Question: I have 2 array's with the same length. array '$gPositionStudents' and array '$gPositionInternships'. Each student is assigned to a different internship, That part works.
Now I want the first element (index 0) of '$gPositionStudent' refer to the second (index 1) element of array '$gPositionInternship'. That implicitly means that the last element of '$gPositionStudents' refer to the first element of '$gPositionInternship'. (I included a picture of my explanation).

My Code is:
'''
// Make table
$header = array();
$header[] = array('data' => 'UGentID');
$header[] = array('data' => 'Internships');
// this big array will contains all rows
// global variables.
global $gStartPositionStudents;
global $gStartPositionInternships;
//var_dump($gStartPositionInternships);
$rows = array();
$i = 0;
foreach($gStartPositionStudents as $value) {
foreach($gStartPositionInternships as $value2) {
// each loop will add a row here.
$row = array();
// build the row
$row[] = array('data' => $value[0]['value']);
//if($value[0] != 0 || $value[0] == 0) {
$row[] = array('data' => $gStartPositionInternships[$i]);
}
$i++;
// add the row to the "big row data (contains all rows)
$rows[] = array('data' => $row);
}
$output = theme('table', $header, $rows);
return $output;
'''
Now I want that I can choose how many times, we can shift. 1 shift or 2 or more shifts. What I want exists in PHP?
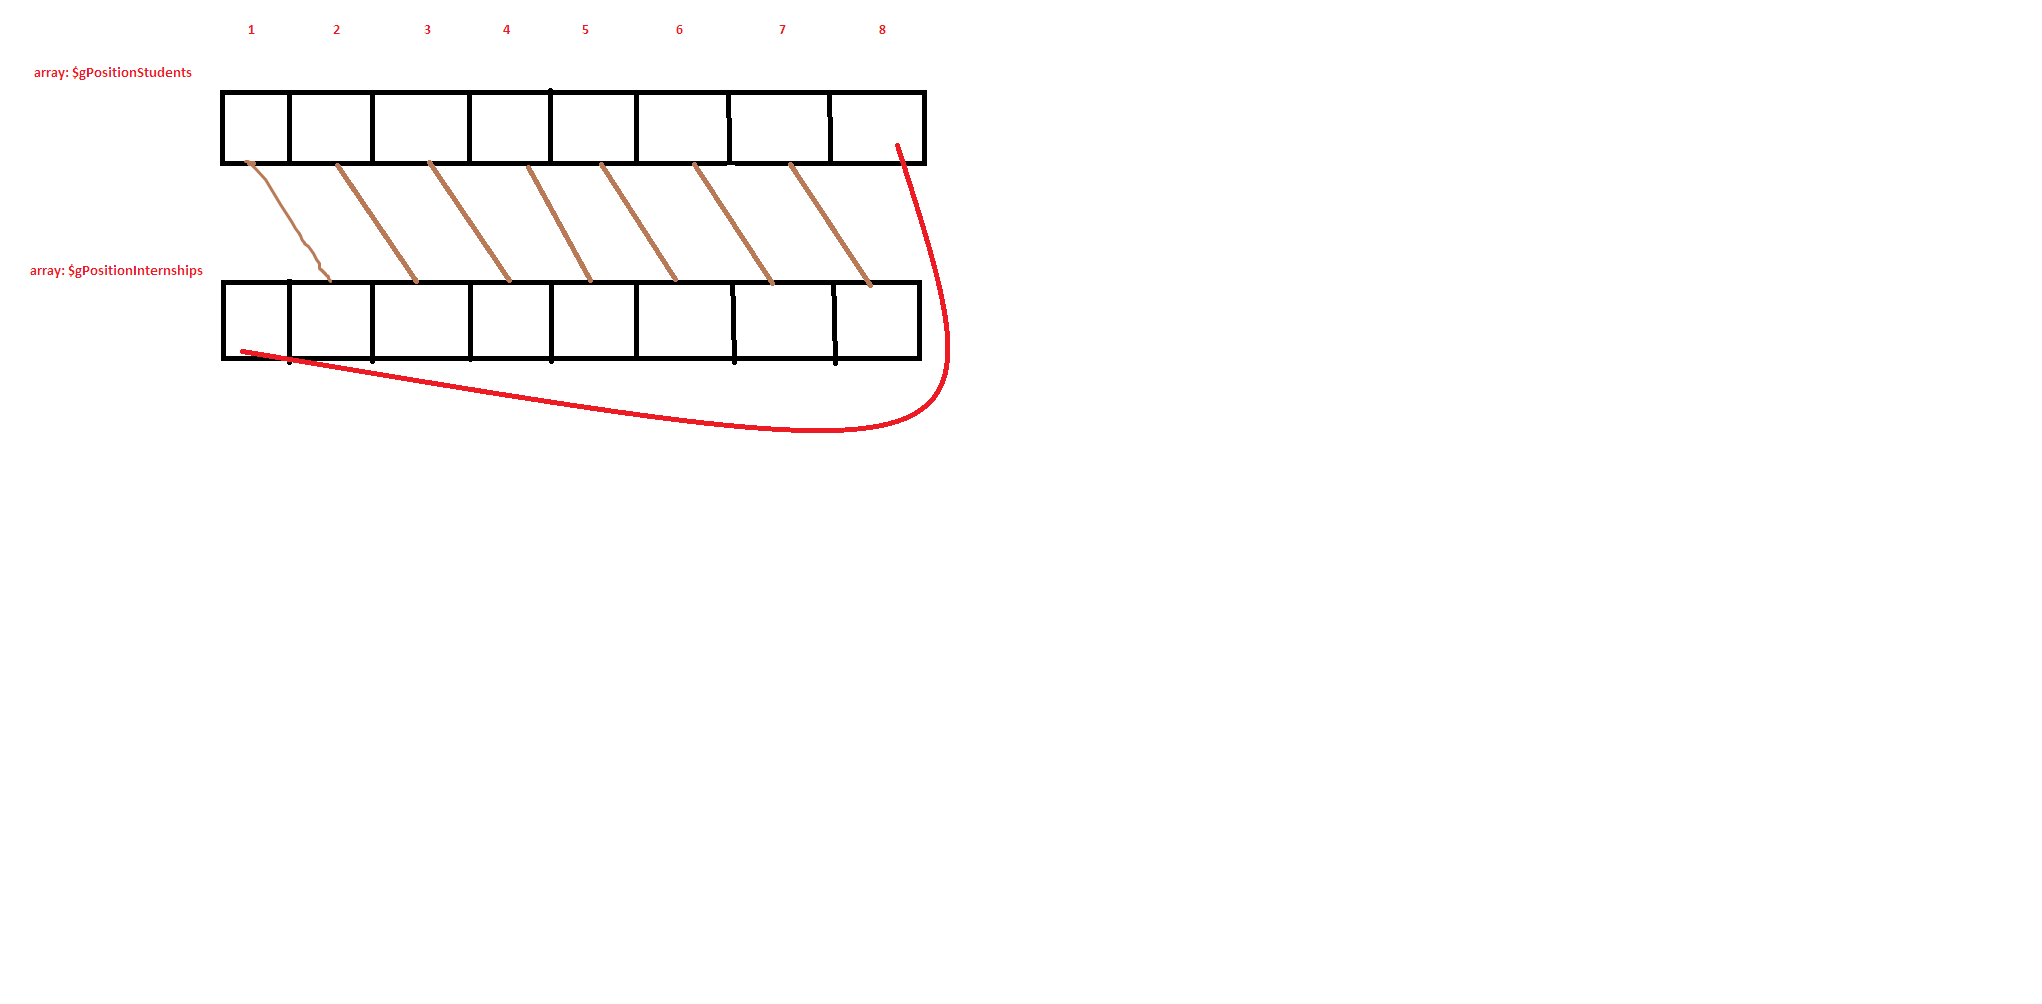
Answer: Something like this:
'''
//get the array keys for the interns and students...
$intern_keys = array_keys($gStartPositionInternships);
$student_keys = array_keys($gStartPositionStudents);
//drop the last intern key off the end and pin it to the front.
array_unshift($intern_keys, array_pop($intern_keys));
//create a mapping array to join the two arrays together.
$student_to_intern_mapping = array();
foreach($student_keys as $key=>$value) {
$student_to_intern_mapping[$value] = $intern_keys[$key];
}
'''
You'll need to modify it to suit the rest of your code, but hopefully this will demonstrate a technique you could use. Note the key line here is the one which does 'array_unshift()' with 'array_pop()'. The comment in the code should explain what it's doing.